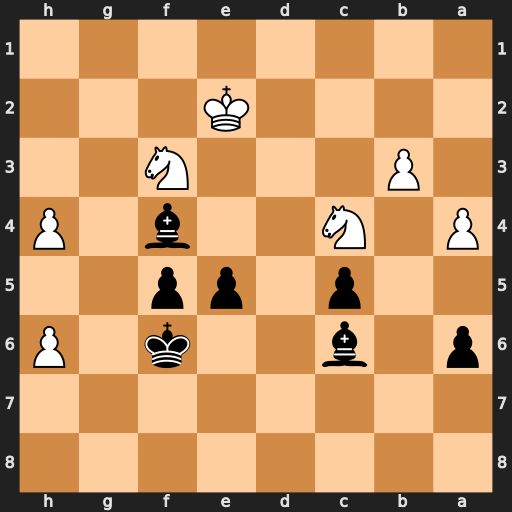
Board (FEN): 8/8/p1b2k1P/2p1pp2/P1N2b1P/1P3N2/4K3/8
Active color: b
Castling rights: -
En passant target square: -
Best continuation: Bxf3+ Kxf3 Bxh6